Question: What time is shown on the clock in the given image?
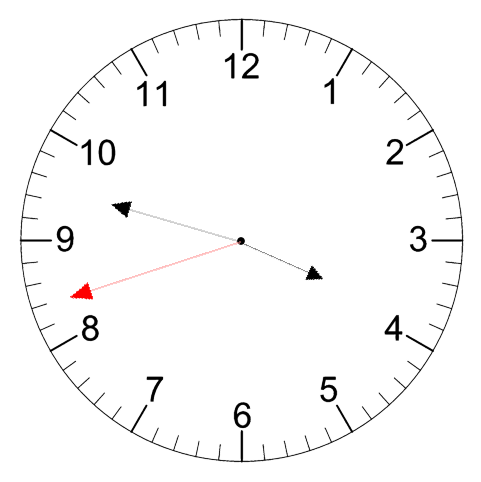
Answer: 03:47:42